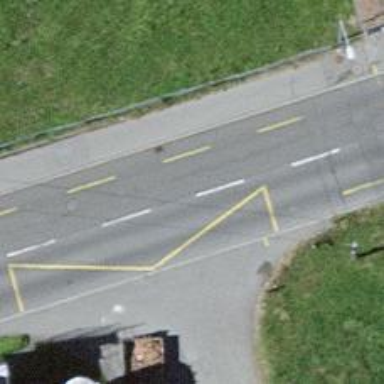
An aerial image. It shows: Secondary road with designated cycle lane.